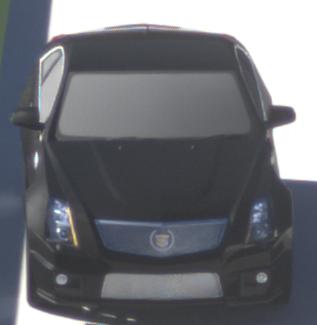
Make: Cadillac
Model: CTS-V
Detailed model: CTS-V (II) Limousine
Model produced from: 2008/11
Model produced until: 2010/12
Doors: 4
Color: black
Road condition: dry road
Daytime: morning or afternoon
Contrast: high contrast